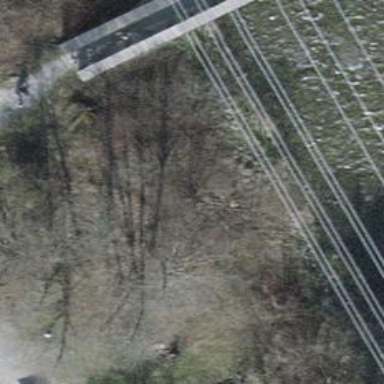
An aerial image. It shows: Brown bench.